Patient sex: F
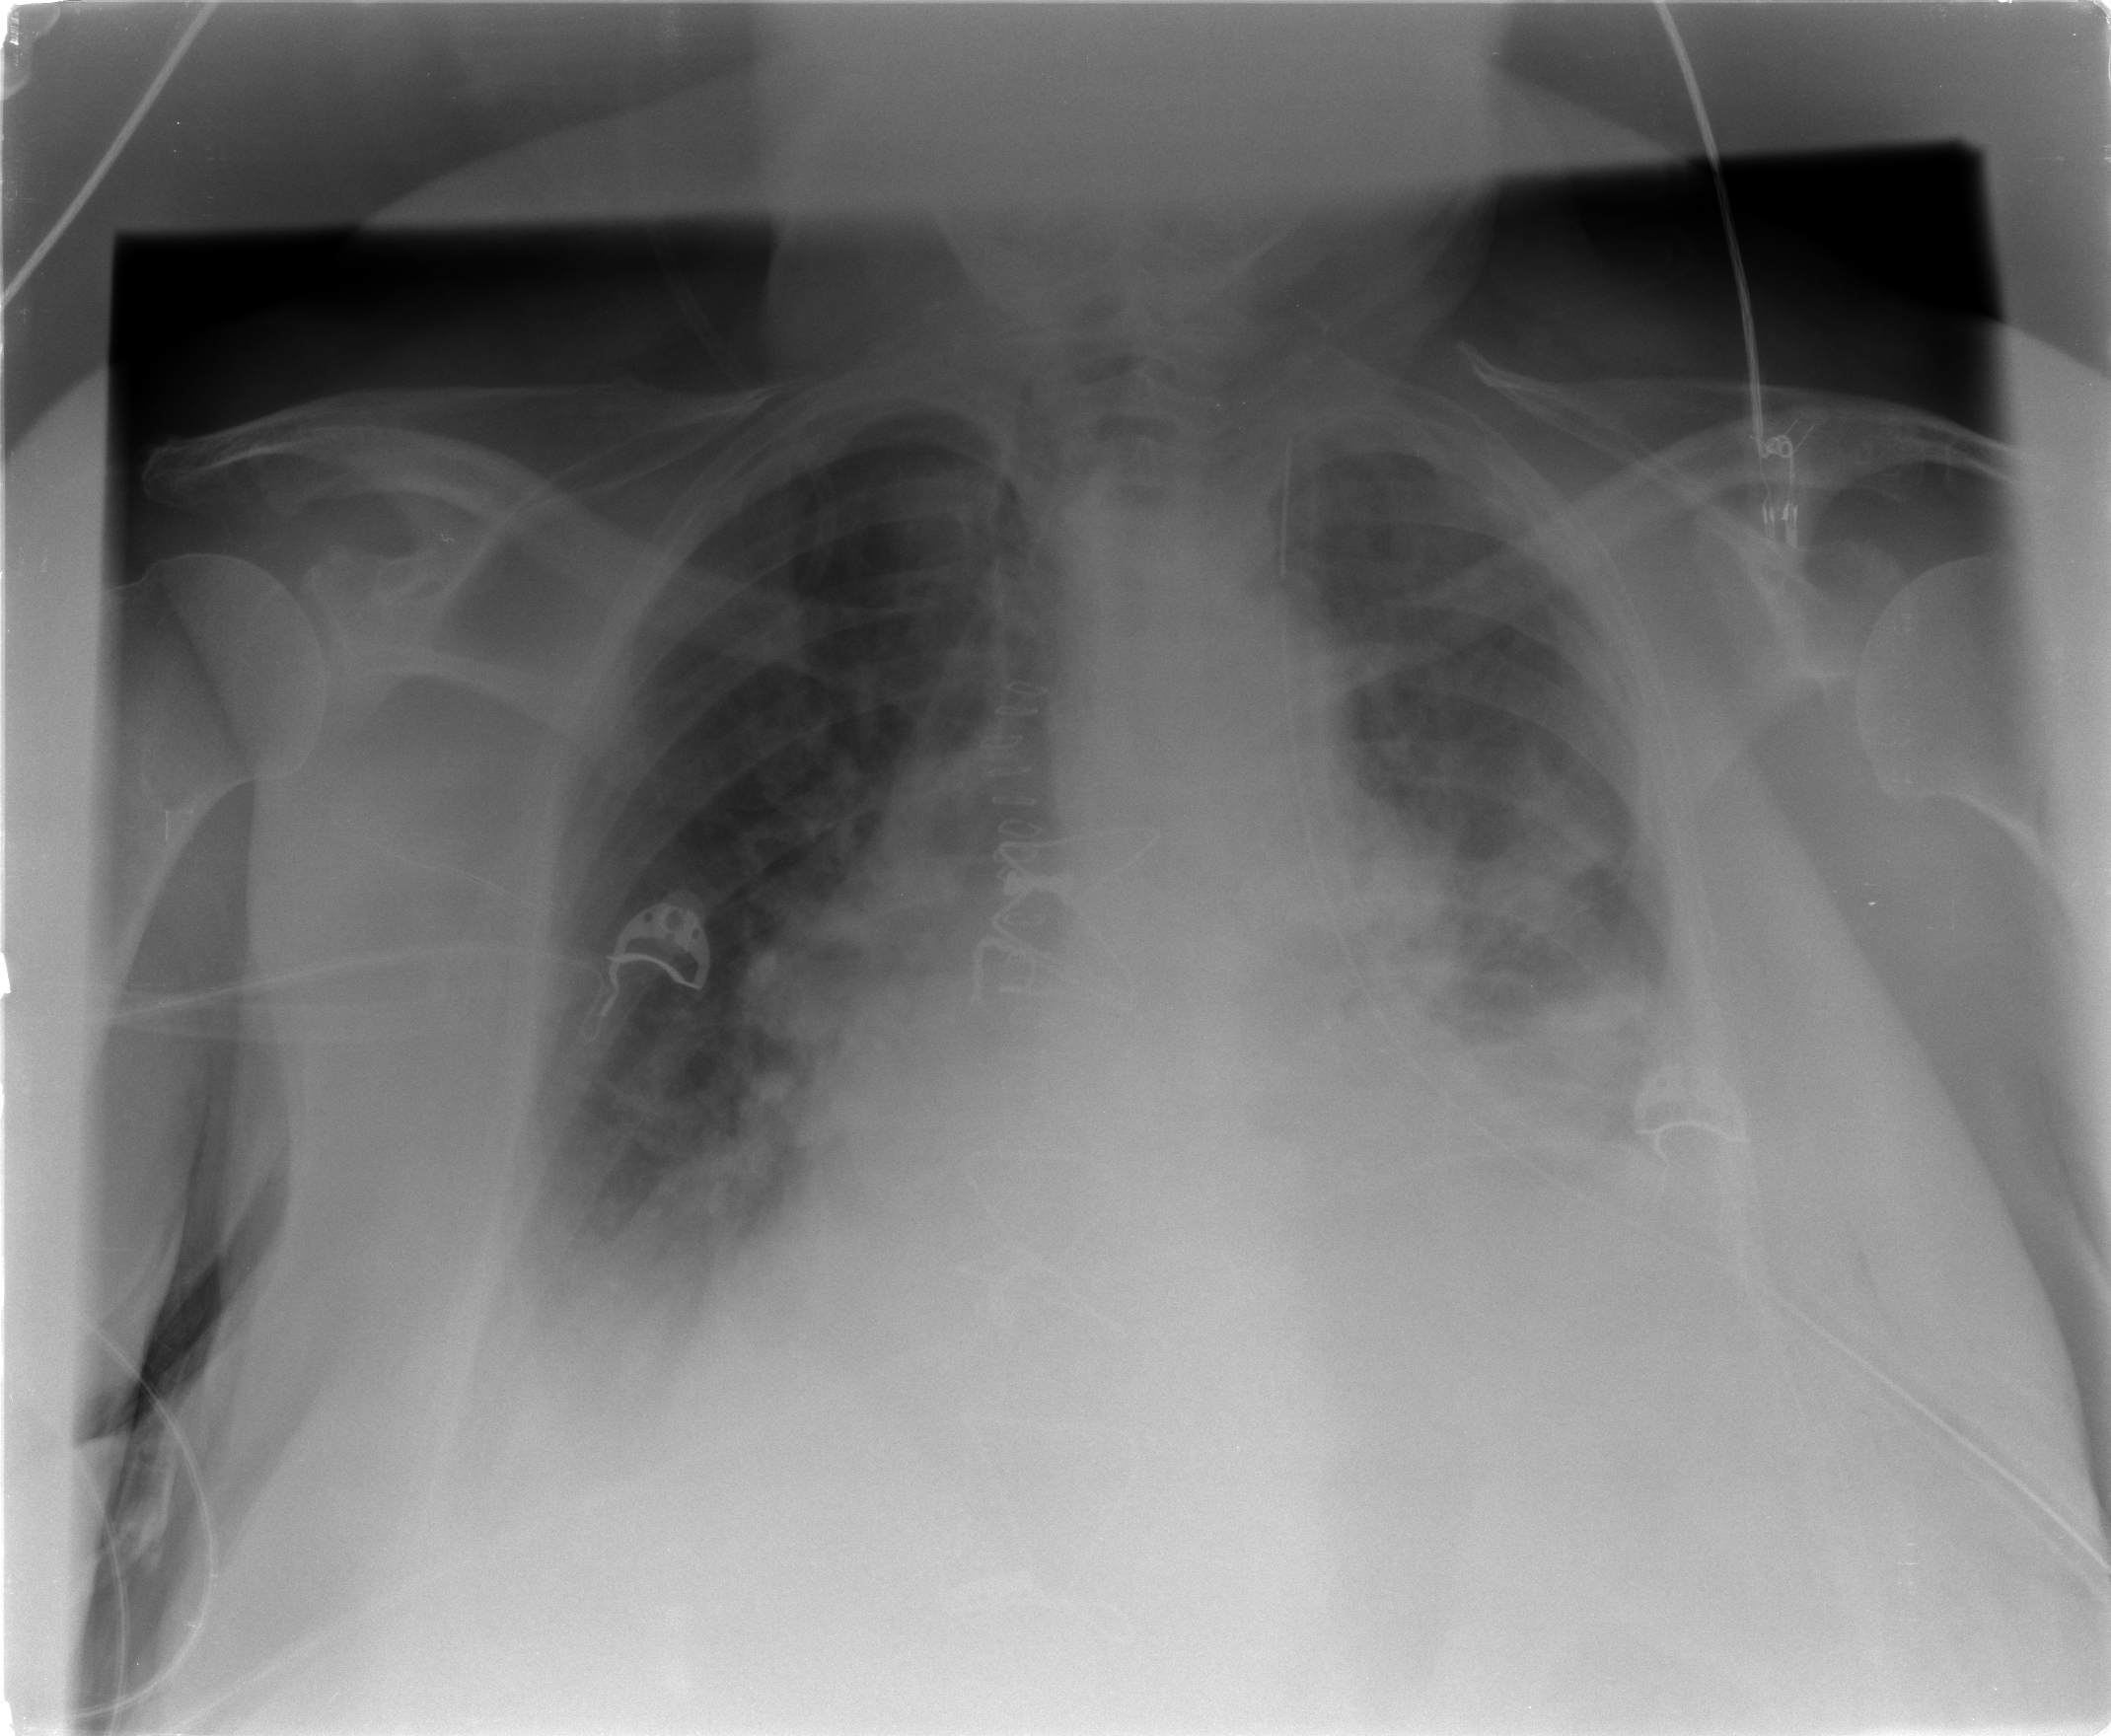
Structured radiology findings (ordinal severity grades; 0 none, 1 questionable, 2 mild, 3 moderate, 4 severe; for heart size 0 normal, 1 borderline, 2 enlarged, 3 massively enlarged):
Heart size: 2
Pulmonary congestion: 2
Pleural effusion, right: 2
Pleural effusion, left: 2
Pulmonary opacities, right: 2
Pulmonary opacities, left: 2
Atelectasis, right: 2
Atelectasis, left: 3